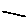
Label: line